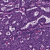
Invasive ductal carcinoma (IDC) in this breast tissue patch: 0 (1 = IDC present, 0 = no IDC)